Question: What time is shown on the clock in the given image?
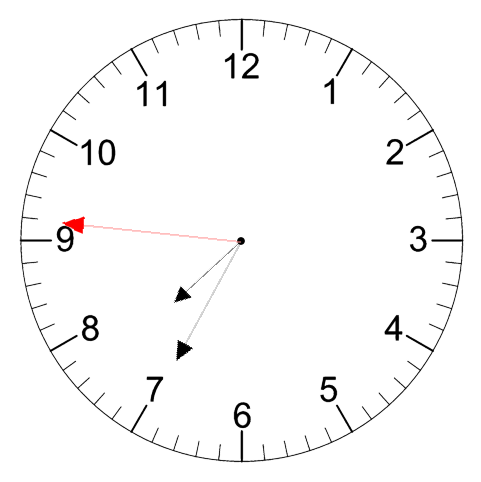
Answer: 07:34:46